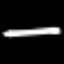
Label: pencil